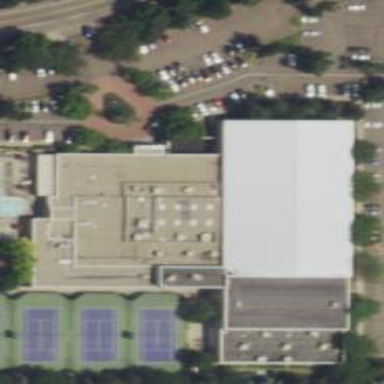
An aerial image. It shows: Fitness center located in leisure land.